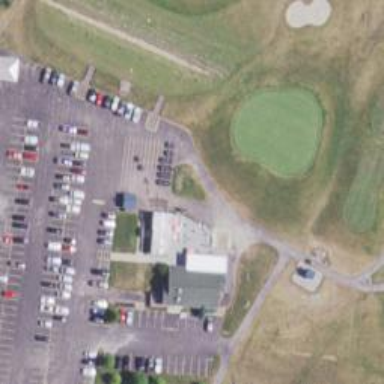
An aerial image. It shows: Service road designated as golf cart path.